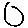
Label: circle